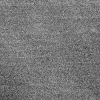
Atmospheric dust classification: dusty